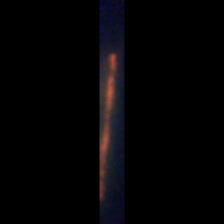
Taxon: Psuedo-nitzschia
Group: Diatoms